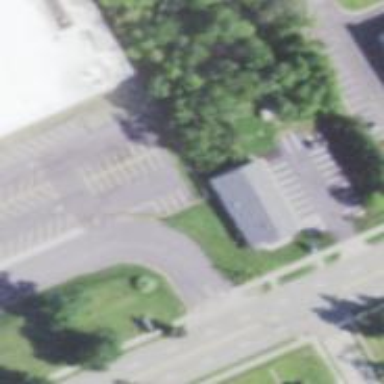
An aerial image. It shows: Veterinary facility.